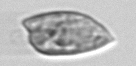
Label: Prorocentrum_dentatum